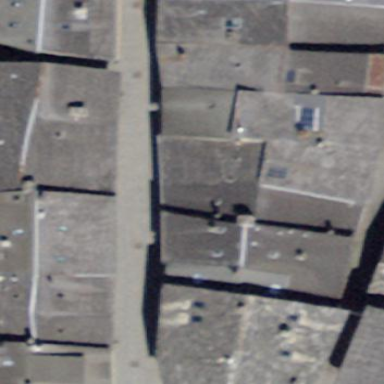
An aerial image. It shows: Terrace building.